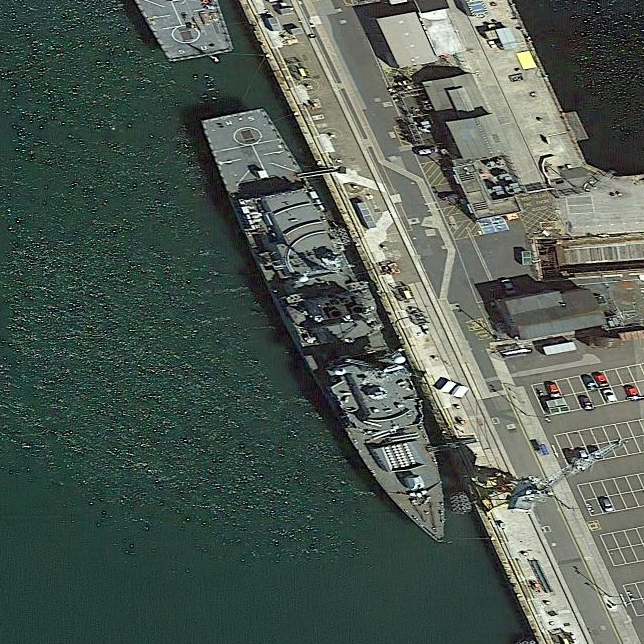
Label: destroyer